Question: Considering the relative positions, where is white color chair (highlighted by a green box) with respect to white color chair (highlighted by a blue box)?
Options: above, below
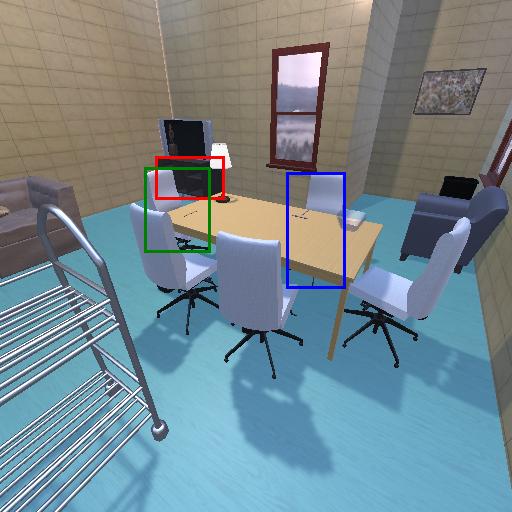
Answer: above